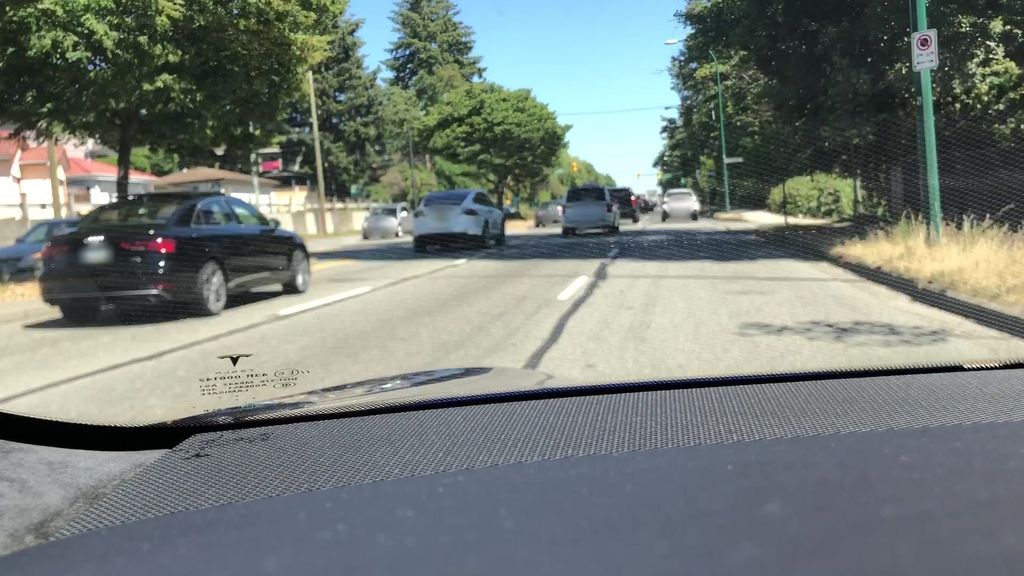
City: vancouver